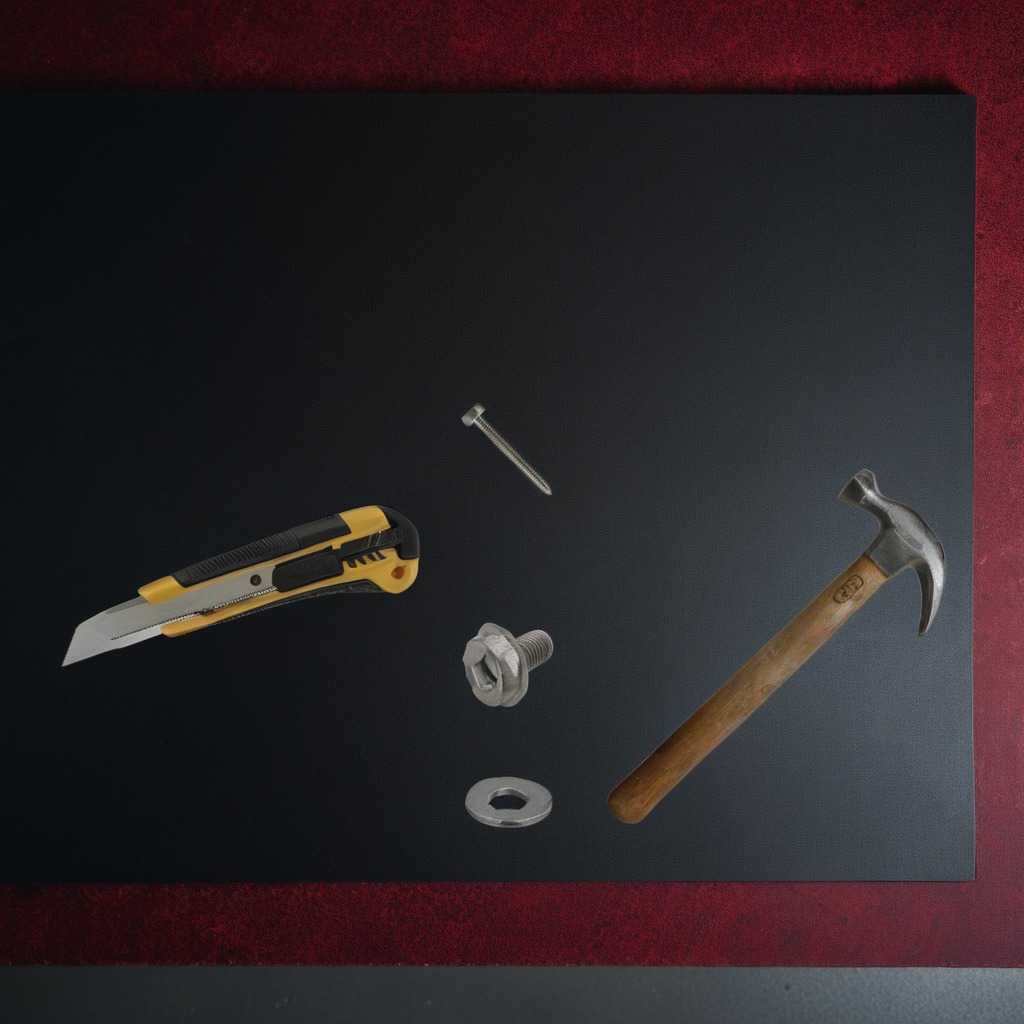
A hammer, a flat washer, a screw, a nail, and a utility knife are lying on the clean granite tabletop inside a workshop at night.